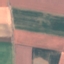
Land use / land cover: AnnualCrop